【题型】解答题　【知识点】平面几何　【难度】easy
如图, 在四边形 $ABCD$ 中, $AD // BC$, 点 $F$、$E$ 分别在线段 $BC$、$AC$ 上, 且 $\angle AFC = \angle DEA$, $AC = AD$。

(1) 求证：$DE = AF$；

(2) 若 $\angle ABC = \angle CDE$, 求证：$AF^2 = BF \cdot CE$。
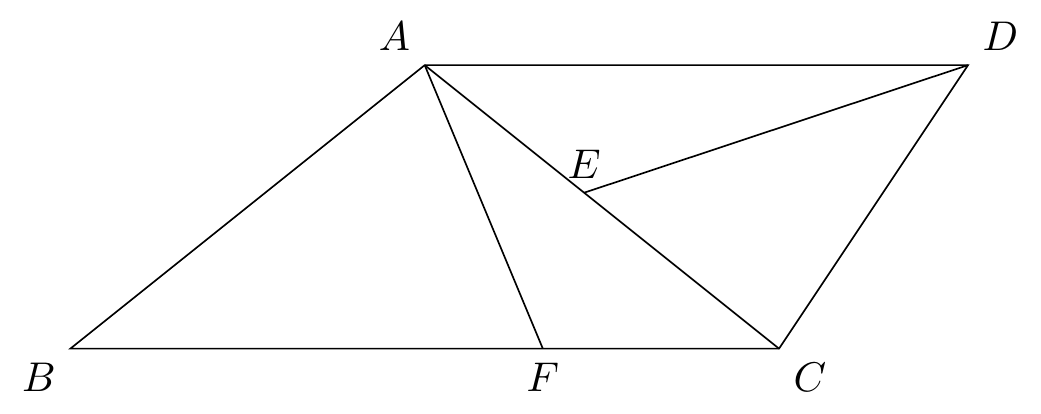
【解答】
证明：
(1) $\because AD // BC$,

$\therefore \angle ACF = \angle DAC$,

$\because \angle AFC = \angle DEA$, $AC = AD$,

$\therefore \triangle ACF \sim \triangle DAE$ (ASA),

$\therefore AF = DE$；

(2) $\because \triangle ACF \sim \triangle DAE$,

$\therefore \angle AFC = \angle DEA$,

$\therefore \angle AFB = \angle DEC$,

$\because \angle ABC = \angle CDE$,

$\therefore \triangle ABF \sim \triangle CDE$,

$\therefore \frac{AF}{CE} = \frac{BF}{DE}$,

$\therefore AF \cdot DE = BF \cdot CE$,

$\because AF = DE$,

$\therefore AF^2 = BF \cdot CE$。